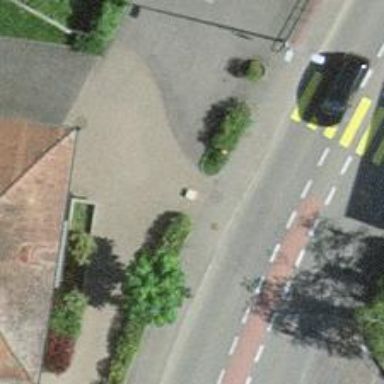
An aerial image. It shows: Bollard made of concrete.